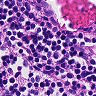
Metastatic tissue present: no